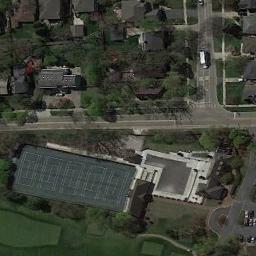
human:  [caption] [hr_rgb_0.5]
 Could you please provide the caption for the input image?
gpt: The tennis court is on the grass next to some buildings and trees .

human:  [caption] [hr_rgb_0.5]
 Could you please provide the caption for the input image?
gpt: The tennis court on the lawn is a road away from the residential area .

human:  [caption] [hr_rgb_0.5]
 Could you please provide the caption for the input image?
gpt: There are many buildings of different shapes beside the tennis courts .

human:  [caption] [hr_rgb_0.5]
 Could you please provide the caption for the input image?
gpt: There are two small pure green tennis courts .

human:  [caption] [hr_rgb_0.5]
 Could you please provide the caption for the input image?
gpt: There are some green trees and buildings near the tennis court .